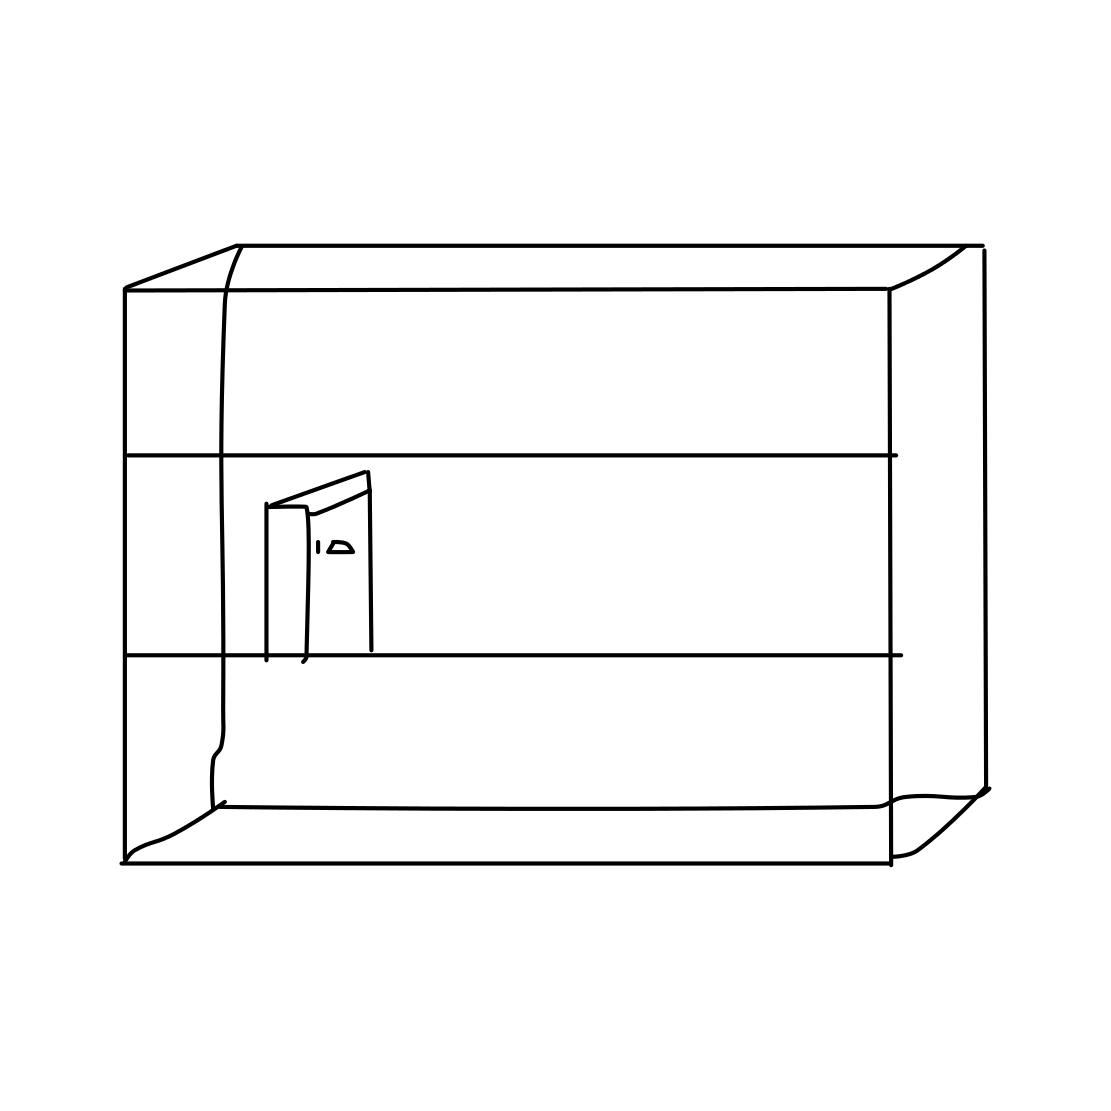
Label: bookshelf